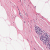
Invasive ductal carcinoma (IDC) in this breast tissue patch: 0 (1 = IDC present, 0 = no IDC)